Question: I have made a div (div1), which is equal to the browser window size. Then I have made another div (div2) inside the parent div (div1). Then I have placed an image inside the second div (div2). My browser window size is 1360X638 and my image size is 1600*1200.
I want the image to fit itself according to the parent div's (div1) size. So the image (which is larger than the window size) have to fit itself to the second div (div2), which is equal to window size), and this image will fit exactly to the div's size (so, there isn't any scrolling or cropping of image in the display).
I have searched for some time. The solution I found is to set the maximum height and width to 100%. I did this.
I wrote this part:
'''
<div style="max-width: 100%; max-height: 100%; background-color: red; margin-right: 0px; padding: 2 2 2 2; overflow:visible;">
<div style="max-height: 100%; max-width: 100%;">
<img style="max-width: 100%; max-height: 100%; overflow:visible;" src="1.jpg" />
</div>
</div>
'''
The output is like this:

You can see there is a scroll in the right side. I don't want that there.
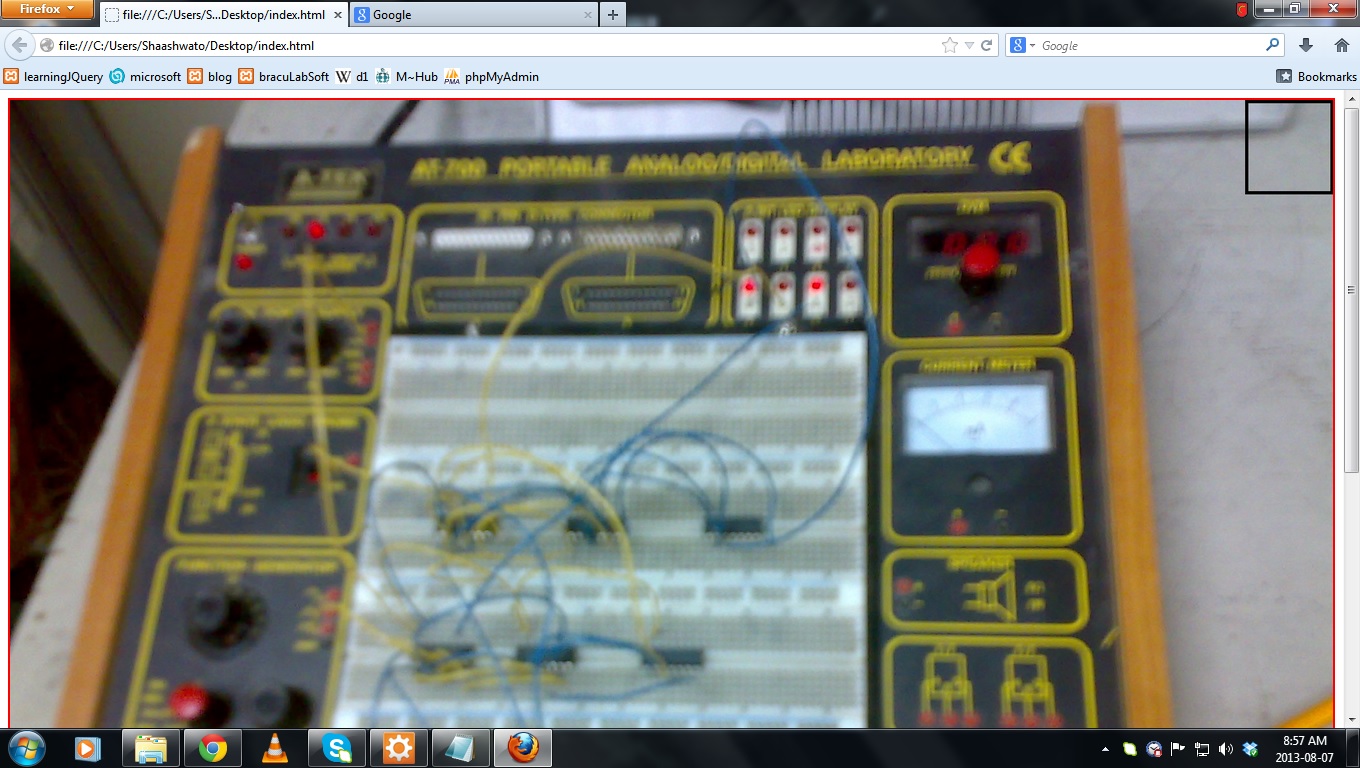
Answer: ## jQuery Solution - Proof of Concept
Suppose you have the following :
'''
<div class="container">
<img src="http://placehold.it/1600x1200" />
</div>
'''
You can apply the following rules to size an image to fit the view port (100% of browser width or height):
'''
html, body {
height: 100%;
margin: 0;
}
.container {
height: 100%;
width: 100%;
background-color: red;
text-align: center; /* optional */
}
.container img {
vertical-align: top;
}
.portrait img {
width: 100%;
}
.landscape img {
height: 100%;
}
'''
Use the following method to pick the correct CSS rule depending on the aspect ratio of the view port:
'''
function resizeImg() {
var thisImg= $('.container');
var refH = thisImg.height();
var refW = thisImg.width();
var refRatio = refW/refH;
var imgH = thisImg.children("img").height();
var imgW = thisImg.children("img").width();
if ( (imgW/imgH) > refRatio ) {
thisImg.addClass("portrait");
thisImg.removeClass("landscape");
} else {
thisImg.addClass("landscape");
thisImg.removeClass("portrait");
}
}
$(document).ready(resizeImg())
$(window).resize(function(){
resizeImg();
});
'''
Demo fiddle: <URL>
This may not be the entire answer but it may be a place to start.
I worked on a related problem earlier, which may be of interest:
<URL>